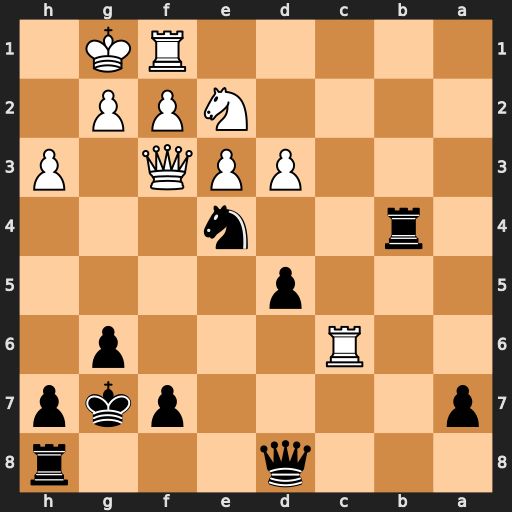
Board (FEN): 3q3r/p4pkp/2R3p1/3p4/1r2n3/3PPQ1P/4NPP1/5RK1
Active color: b
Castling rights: -
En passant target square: -
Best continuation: Nd2 Qg3 Nxf1 Qe5+ f6